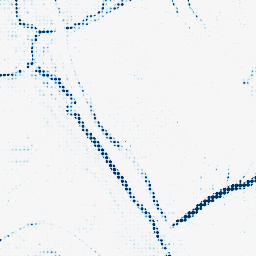
Category: morphological
Decomposition family: morphological_ellipse
Decomposition parameters: operation: closing
width: 10
height: 5
Upsampling method: sinc_hamming
Upsampling parameters: scale: 8
kernel_size: 4
Upsampling scale: 8